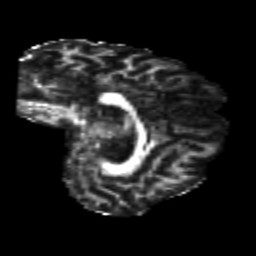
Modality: FA
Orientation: sagittal
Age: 24
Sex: female
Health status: healthy
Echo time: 0.074 s